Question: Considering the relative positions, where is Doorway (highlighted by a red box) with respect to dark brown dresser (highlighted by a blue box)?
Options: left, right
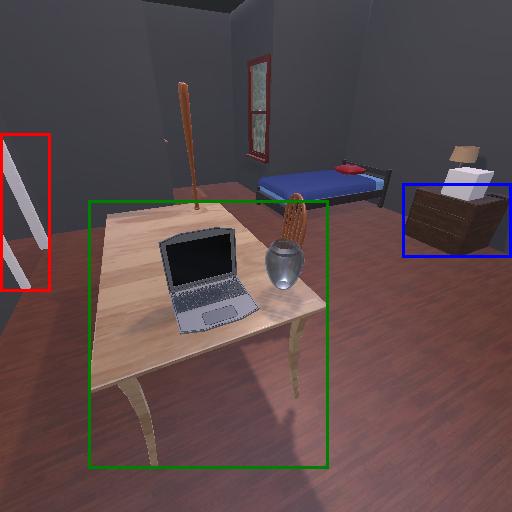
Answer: left